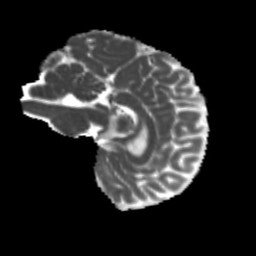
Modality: MD
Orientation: sagittal
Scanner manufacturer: siemens
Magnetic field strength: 3 T
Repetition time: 4 s
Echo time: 0.0594 s